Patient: sex M, age 69
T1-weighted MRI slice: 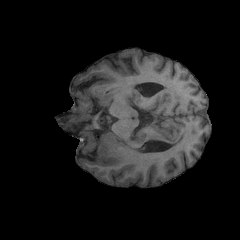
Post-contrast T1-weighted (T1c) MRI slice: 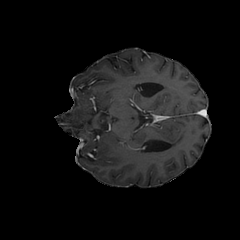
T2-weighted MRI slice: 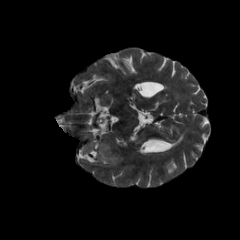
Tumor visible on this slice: yes
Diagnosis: Glioblastoma, IDH-wildtype
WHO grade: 4